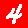
Digit: 4